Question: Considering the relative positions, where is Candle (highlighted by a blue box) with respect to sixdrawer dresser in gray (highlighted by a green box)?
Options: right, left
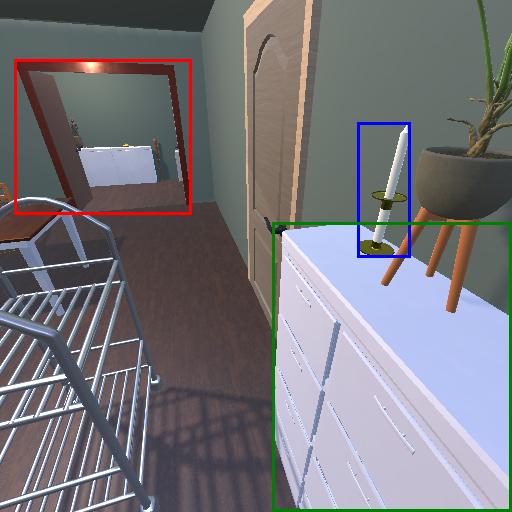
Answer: right